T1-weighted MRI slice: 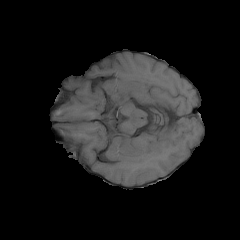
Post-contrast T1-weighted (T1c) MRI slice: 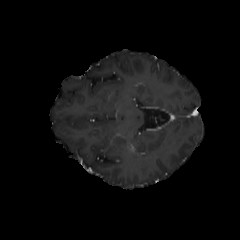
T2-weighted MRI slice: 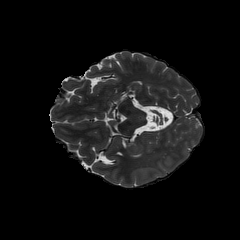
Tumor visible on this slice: no